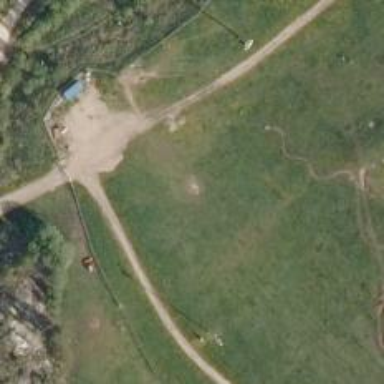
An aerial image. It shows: Disc golf basket.